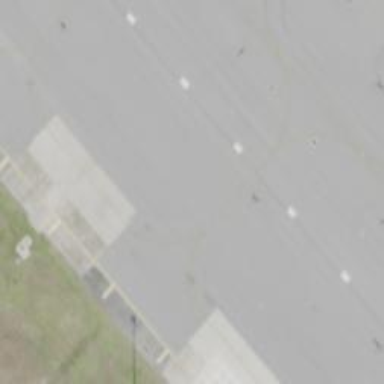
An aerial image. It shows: Image of taxiway at airport.